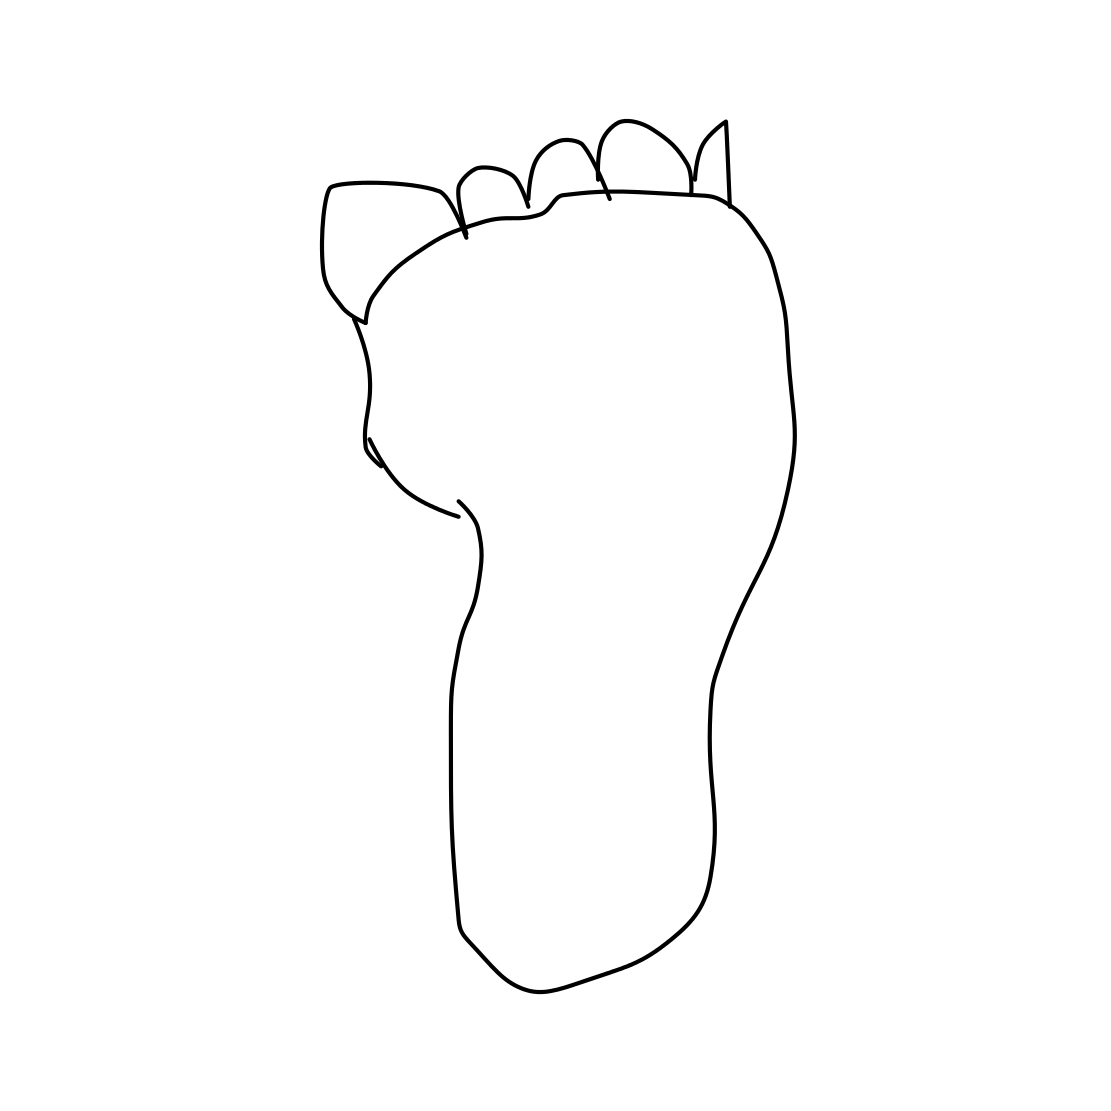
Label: foot